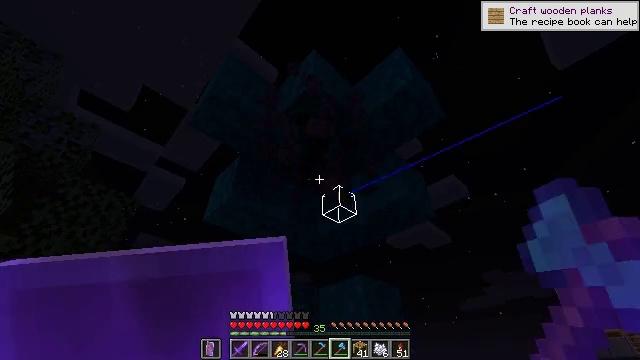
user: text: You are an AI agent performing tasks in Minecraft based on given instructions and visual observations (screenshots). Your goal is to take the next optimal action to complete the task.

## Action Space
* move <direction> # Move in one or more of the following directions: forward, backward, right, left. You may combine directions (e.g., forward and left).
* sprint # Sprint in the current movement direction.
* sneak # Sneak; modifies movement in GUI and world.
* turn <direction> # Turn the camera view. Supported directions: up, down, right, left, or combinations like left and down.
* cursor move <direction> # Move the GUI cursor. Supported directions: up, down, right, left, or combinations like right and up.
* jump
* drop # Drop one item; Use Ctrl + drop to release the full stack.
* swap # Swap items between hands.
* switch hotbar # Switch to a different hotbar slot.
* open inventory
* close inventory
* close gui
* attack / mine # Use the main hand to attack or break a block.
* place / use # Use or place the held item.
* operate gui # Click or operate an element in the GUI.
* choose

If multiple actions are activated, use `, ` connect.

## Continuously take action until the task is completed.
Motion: motion action
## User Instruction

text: Mine the warped stem in the Nether.
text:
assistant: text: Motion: attack / mine